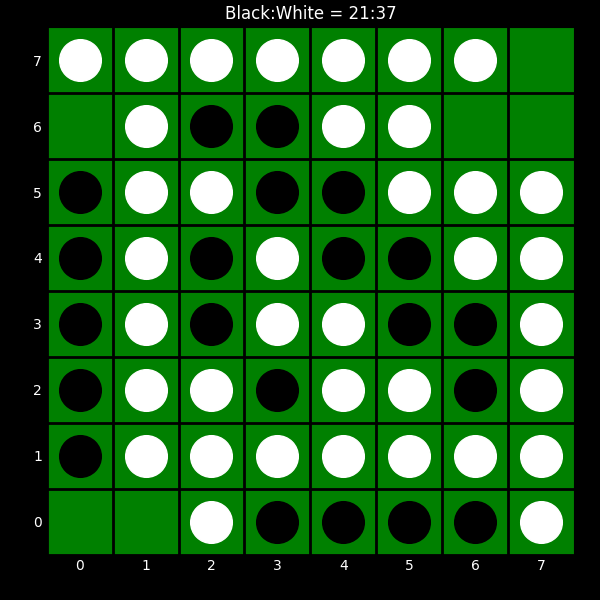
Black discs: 21
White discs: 37